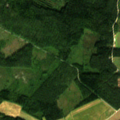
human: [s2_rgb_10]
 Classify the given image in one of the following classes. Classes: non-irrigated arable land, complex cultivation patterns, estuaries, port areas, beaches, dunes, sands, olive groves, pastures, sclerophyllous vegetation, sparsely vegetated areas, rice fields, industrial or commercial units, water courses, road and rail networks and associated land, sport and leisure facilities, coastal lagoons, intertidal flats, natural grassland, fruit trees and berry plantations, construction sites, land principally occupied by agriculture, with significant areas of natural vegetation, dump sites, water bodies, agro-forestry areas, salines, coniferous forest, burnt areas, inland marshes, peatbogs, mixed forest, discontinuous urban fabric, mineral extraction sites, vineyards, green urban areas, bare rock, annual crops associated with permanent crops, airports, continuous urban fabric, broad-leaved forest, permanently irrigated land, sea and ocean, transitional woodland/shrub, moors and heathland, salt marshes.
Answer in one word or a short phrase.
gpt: non-irrigated arable land, coniferous forest, mixed forest, transitional woodland/shrub